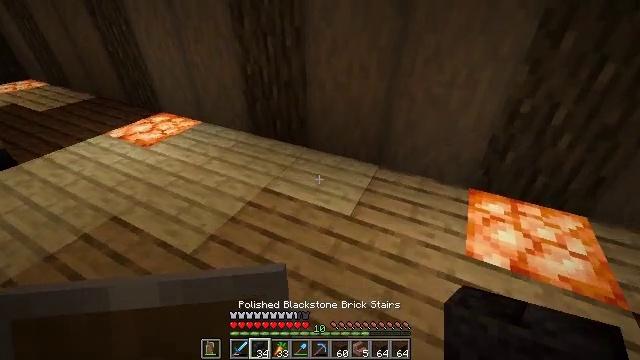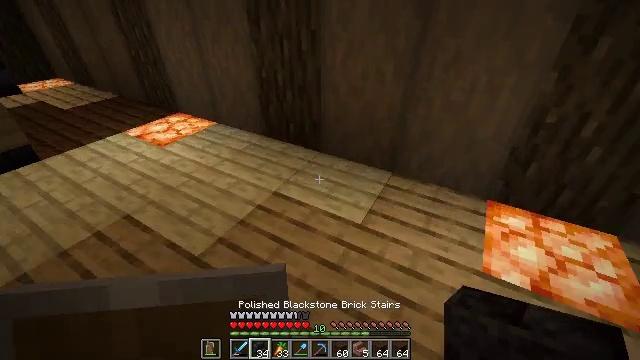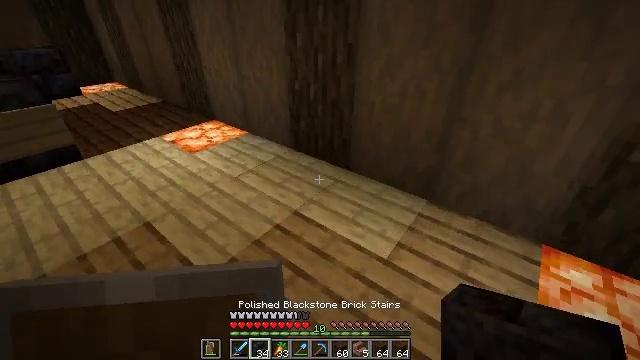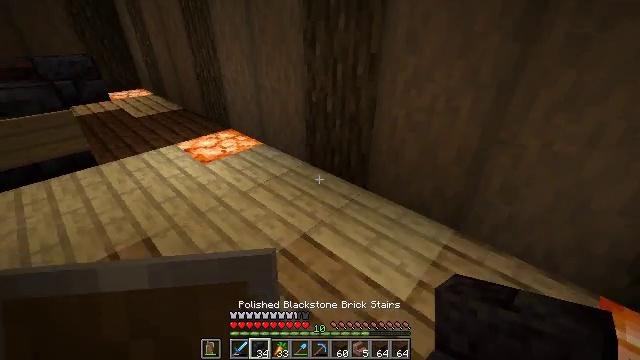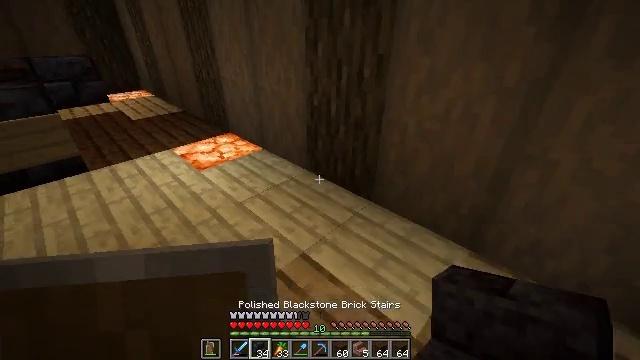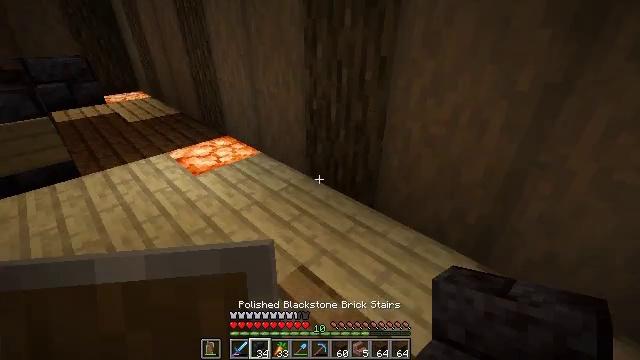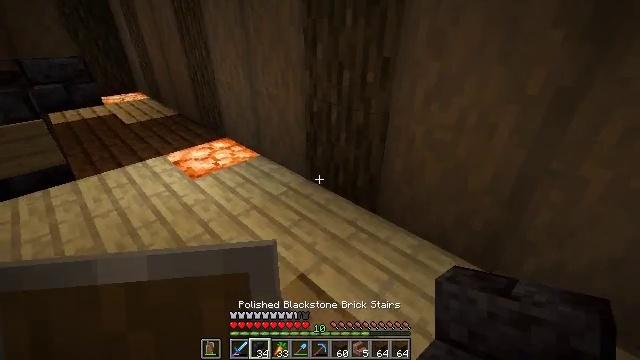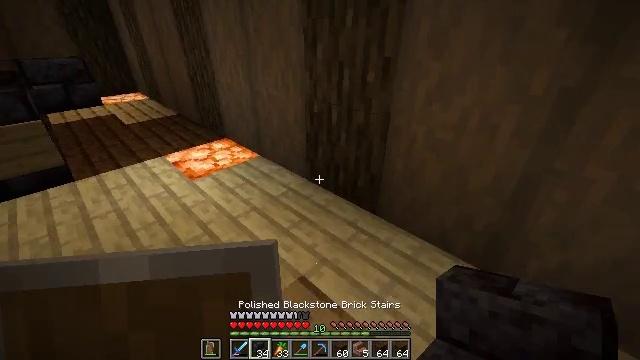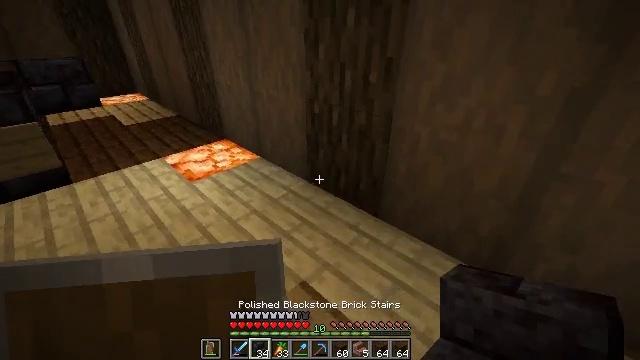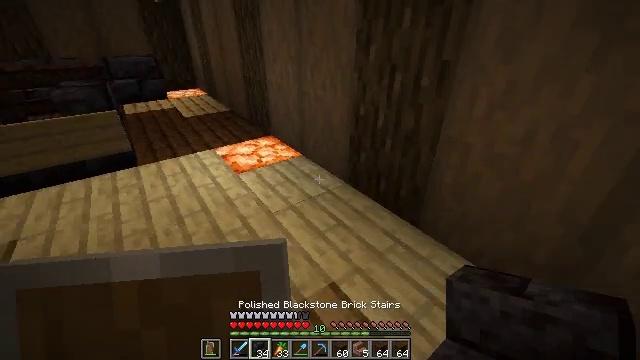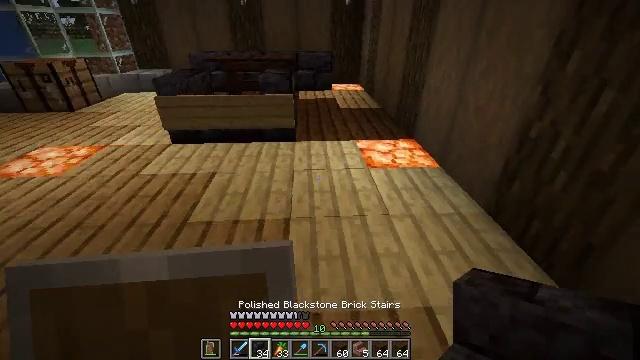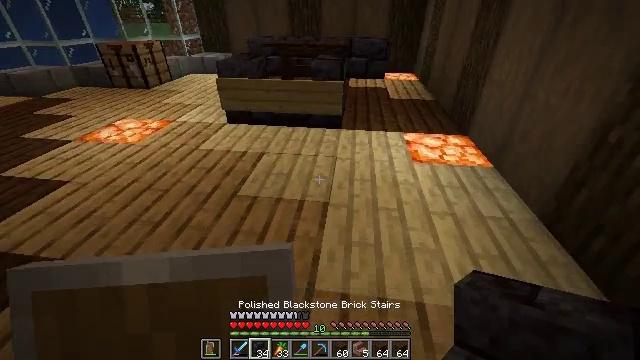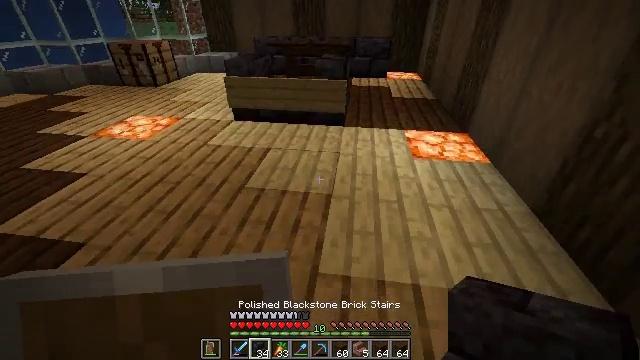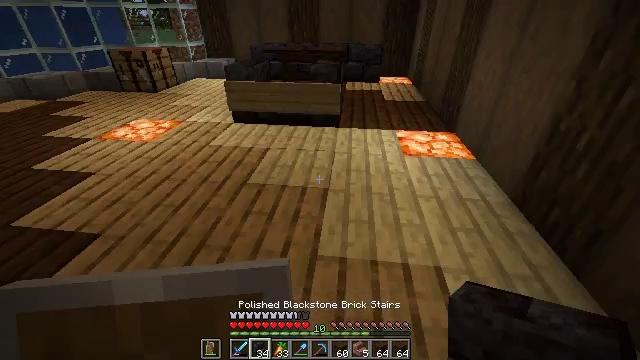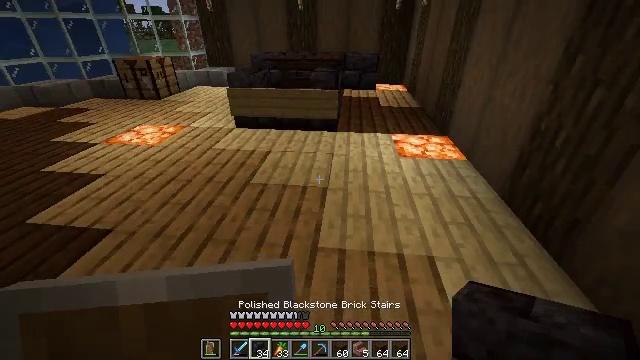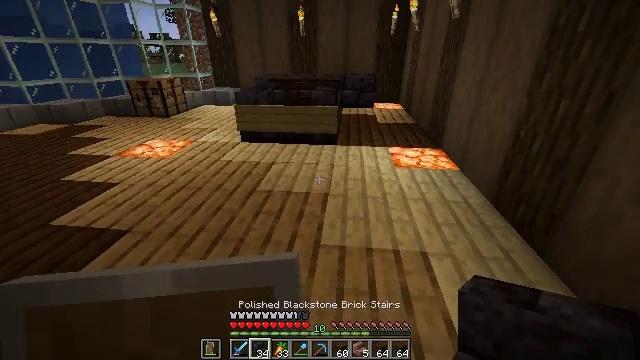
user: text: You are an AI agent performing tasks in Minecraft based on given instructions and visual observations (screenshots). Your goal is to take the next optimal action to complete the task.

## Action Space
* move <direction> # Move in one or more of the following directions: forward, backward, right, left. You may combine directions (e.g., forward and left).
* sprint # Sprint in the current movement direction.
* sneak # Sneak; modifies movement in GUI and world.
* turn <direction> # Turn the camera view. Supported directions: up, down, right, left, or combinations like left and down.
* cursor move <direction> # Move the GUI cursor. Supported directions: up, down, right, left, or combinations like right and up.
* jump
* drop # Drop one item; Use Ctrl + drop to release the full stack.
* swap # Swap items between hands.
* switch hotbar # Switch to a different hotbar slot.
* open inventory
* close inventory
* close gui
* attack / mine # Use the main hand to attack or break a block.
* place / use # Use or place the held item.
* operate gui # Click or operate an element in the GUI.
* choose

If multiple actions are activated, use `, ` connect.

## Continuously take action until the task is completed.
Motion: motion action
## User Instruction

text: Break the polished blackstone brick stairs.
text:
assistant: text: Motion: move forward, turn left
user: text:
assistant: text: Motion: move forward, turn left and up
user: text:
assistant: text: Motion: move forward, turn left and up
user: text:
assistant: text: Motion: move forward, turn left
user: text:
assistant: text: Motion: no_op
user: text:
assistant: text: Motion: no_op
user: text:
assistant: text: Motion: no_op
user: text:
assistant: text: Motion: no_op
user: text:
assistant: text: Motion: turn left
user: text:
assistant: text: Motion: move back, turn left
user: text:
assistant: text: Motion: move back, turn left and down
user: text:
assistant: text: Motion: move back
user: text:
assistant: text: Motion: move back, turn right and up
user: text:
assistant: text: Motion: move back, turn up
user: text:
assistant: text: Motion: move back, turn up
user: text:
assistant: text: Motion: move back, turn up
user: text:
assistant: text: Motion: move back
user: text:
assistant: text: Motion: move back
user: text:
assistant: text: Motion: move back
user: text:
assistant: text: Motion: move back
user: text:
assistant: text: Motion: move back
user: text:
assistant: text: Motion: move back
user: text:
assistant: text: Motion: move back
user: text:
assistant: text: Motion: move left
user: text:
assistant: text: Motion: move left
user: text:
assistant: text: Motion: move left, turn right and up
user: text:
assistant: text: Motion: move left, turn right and up
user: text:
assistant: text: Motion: move left, turn right and up
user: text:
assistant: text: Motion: no_op
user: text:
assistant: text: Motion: no_op